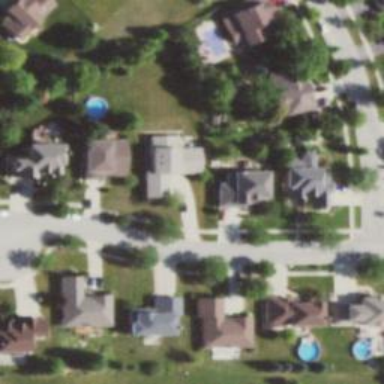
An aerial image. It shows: Residential road.